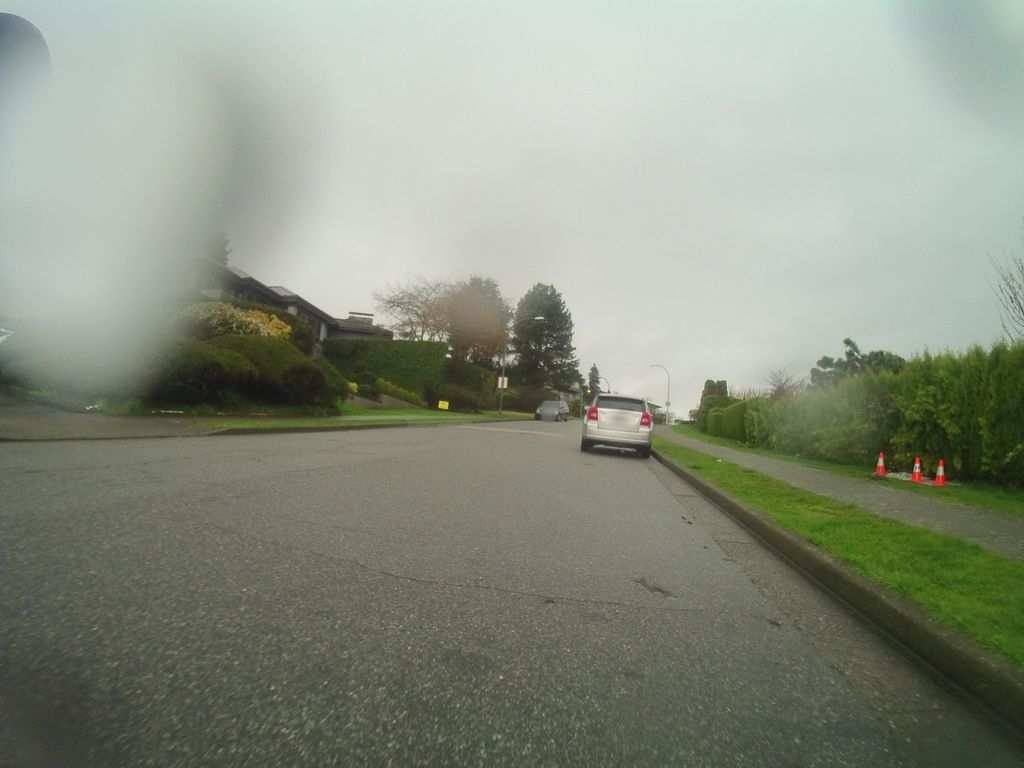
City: vancouver